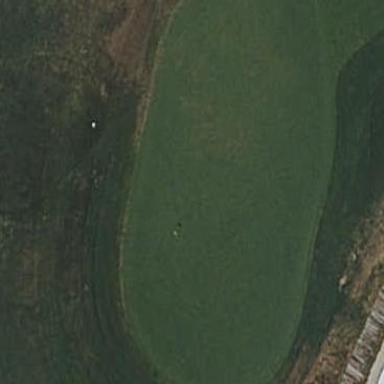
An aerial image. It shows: Golf green.